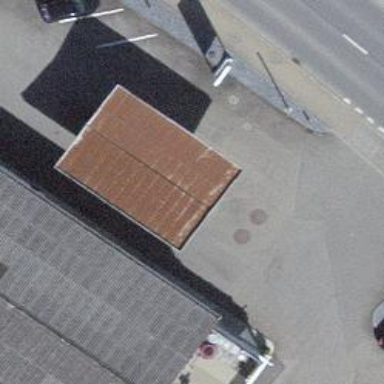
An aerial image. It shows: Fuel station.